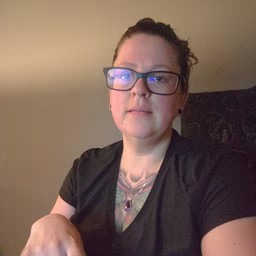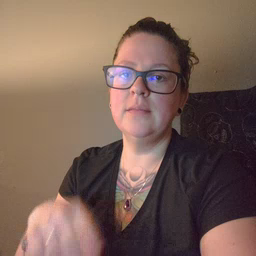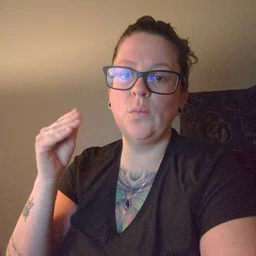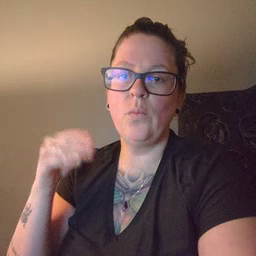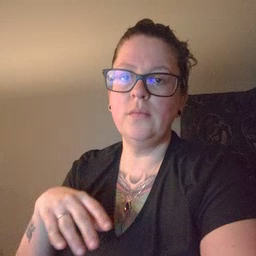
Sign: store